Question: I am working with ScrollView and I want to set in my ScrollView some buttons or some textview or edittext.. Here is my class MyScrollView who is a child of ScrollView class :
'''
public class MyScrollView extends ScrollView {
private JSONParser jParser;
private JSONObject contenuScrollView;
private Context context;
@SuppressLint("NewApi")
public MyScrollView(Context context, JSONArray listScrollView) throws JSONException {
super(context);
this.context = context;
}
public void onCreate(Bundle savedInstanceState) {
}
/* Creation de TextView */
public void setClassicLabel(JSONArray listLabel, RelativeLayout rl) throws JSONException {
if (listLabel.length() > 0)
{
DisplayMetrics metrics = new DisplayMetrics();
for (int i = 0; i < listLabel.length(); i++) {
LinearLayout ll = new LinearLayout(getContext());
ll.setOrientation(LinearLayout.HORIZONTAL);
TextView tv = new TextView(context);
tv.setText(listLabel.getJSONObject(i).getString("text"));
tv.setTextColor(Color.parseColor(listLabel.getJSONObject(i).getString("colortext")));
tv.setBackgroundColor(Color.parseColor(listLabel.getJSONObject(i).getString("color")));
LinearLayout.LayoutParams params = new LinearLayout.LayoutParams((int) (getContext().getResources().getDisplayMetrics().widthPixels * listLabel.getJSONObject(i).getDouble("size_x")),
(int) (getContext().getResources().getDisplayMetrics().heightPixels * listLabel.getJSONObject(i).getDouble("size_y")));
params.leftMargin = (int) (getContext().getResources().getDisplayMetrics().widthPixels * listLabel.getJSONObject(i).getDouble("position_x"));
params.topMargin = (int) (getContext().getResources().getDisplayMetrics().heightPixels * listLabel.getJSONObject(i).getDouble("position_y"));
ll.addView(tv);
//rl.addView(ll);
this.addView(ll);
}
}
}
}
'''
My problem is the next : I can set one Label with my method setClassicLabel and the result is this :

When I'm trying to set a second label, I have a message error who said to me this :
'''
03-12 16:41:11.054: E/AndroidRuntime(5355): FATAL EXCEPTION: main
03-12 16:41:11.054: E/AndroidRuntime(5355): Process: com.fchps.bya, PID: 5355
03-12 16:41:11.054: E/AndroidRuntime(5355): java.lang.RuntimeException: Unable to start activity ComponentInfo{com.fchps.bya/com.fchps.bya.classicview.ClassicView}: java.lang.IllegalStateException: ScrollView can host only one direct child
03-12 16:41:11.054: E/AndroidRuntime(5355): at android.app.ActivityThread.performLaunchActivity(ActivityThread.java:2195)
03-12 16:41:11.054: E/AndroidRuntime(5355): at android.app.ActivityThread.handleLaunchActivity(ActivityThread.java:2245)
03-12 16:41:11.054: E/AndroidRuntime(5355): at android.app.ActivityThread.access$800(ActivityThread.java:135)
03-12 16:41:11.054: E/AndroidRuntime(5355): at android.app.ActivityThread$H.handleMessage(ActivityThread.java:1196)
03-12 16:41:11.054: E/AndroidRuntime(5355): at android.os.Handler.dispatchMessage(Handler.java:102)
03-12 16:41:11.054: E/AndroidRuntime(5355): at android.os.Looper.loop(Looper.java:136)
03-12 16:41:11.054: E/AndroidRuntime(5355): at android.app.ActivityThread.main(ActivityThread.java:5017)
03-12 16:41:11.054: E/AndroidRuntime(5355): at java.lang.reflect.Method.invokeNative(Native Method)
03-12 16:41:11.054: E/AndroidRuntime(5355): at java.lang.reflect.Method.invoke(Method.java:515)
03-12 16:41:11.054: E/AndroidRuntime(5355): at com.android.internal.os.ZygoteInit$MethodAndArgsCaller.run(ZygoteInit.java:779)
03-12 16:41:11.054: E/AndroidRuntime(5355): at com.android.internal.os.ZygoteInit.main(ZygoteInit.java:595)
03-12 16:41:11.054: E/AndroidRuntime(5355): at dalvik.system.NativeStart.main(Native Method)
03-12 16:41:11.054: E/AndroidRuntime(5355): Caused by: java.lang.IllegalStateException: ScrollView can host only one direct child
03-12 16:41:11.054: E/AndroidRuntime(5355): at android.widget.ScrollView.addView(ScrollView.java:237)
03-12 16:41:11.054: E/AndroidRuntime(5355): at com.fchps.bya.myScrollView.MyScrollView.setClassicLabel(MyScrollView.java:57)
03-12 16:41:11.054: E/AndroidRuntime(5355): at com.fchps.bya.classicview.ClassicView.setClassicScrollView(ClassicView.java:136)
03-12 16:41:11.054: E/AndroidRuntime(5355): at com.fchps.bya.classicview.ClassicView.onCreate(ClassicView.java:106)
03-12 16:41:11.054: E/AndroidRuntime(5355): at android.app.Activity.performCreate(Activity.java:5231)
03-12 16:41:11.054: E/AndroidRuntime(5355): at android.app.Instrumentation.callActivityOnCreate(Instrumentation.java:1087)
03-12 16:41:11.054: E/AndroidRuntime(5355): at android.app.ActivityThread.performLaunchActivity(ActivityThread.java:2159)
03-12 16:41:11.054: E/AndroidRuntime(5355): ... 11 more
'''
Someone has an idea what i'm making wrong ? Thanks
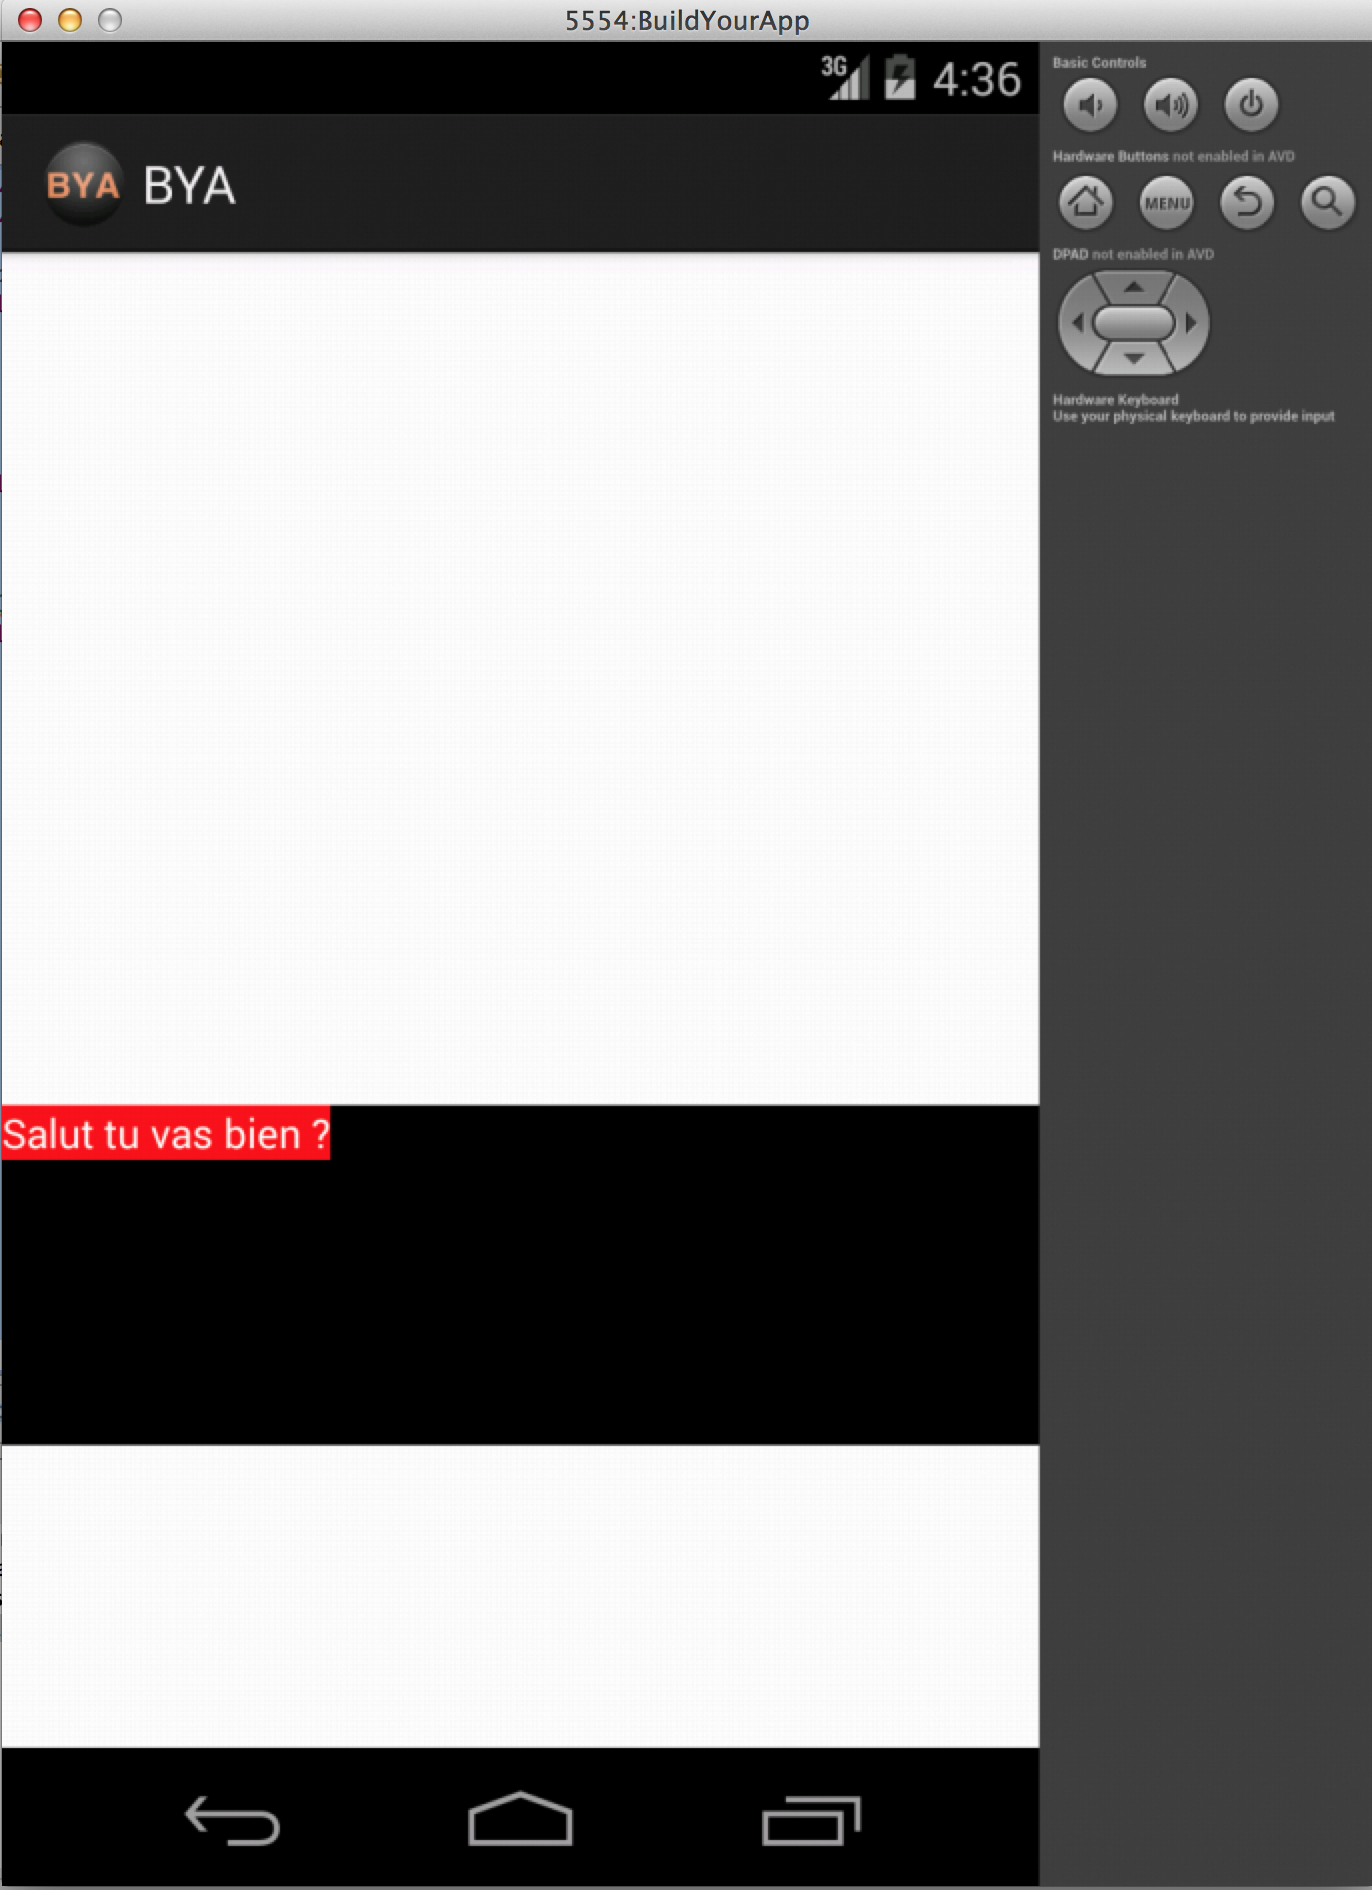
Answer: you can only set one view containing all of the content to be scrolled in a scrollview your for loop is creating a linear layout every iteration of the loop and adding it, you can only add 1, so make 1 linear layout then in the for loop add everything else to the linearlayout
something like this
'''
public void setClassicLabel(JSONArray listLabel, RelativeLayout rl) throws JSONException {
if (listLabel.length() > 0)
{
DisplayMetrics metrics = new DisplayMetrics();
LinearLayout ll = new LinearLayout(getContext());
ll.setOrientation(LinearLayout.HORIZONTAL);
for (int i = 0; i < listLabel.length(); i++) {
TextView tv = new TextView(context);
tv.setText(listLabel.getJSONObject(i).getString("text"));
tv.setTextColor(Color.parseColor(listLabel.getJSONObject(i).getString("colortext")));
tv.setBackgroundColor(Color.parseColor(listLabel.getJSONObject(i).getString("color")));
LinearLayout.LayoutParams params = new LinearLayout.LayoutParams((int) (getContext().getResources().getDisplayMetrics().widthPixels * listLabel.getJSONObject(i).getDouble("size_x")),
(int) (getContext().getResources().getDisplayMetrics().heightPixels * listLabel.getJSONObject(i).getDouble("size_y")));
params.leftMargin = (int) (getContext().getResources().getDisplayMetrics().widthPixels * listLabel.getJSONObject(i).getDouble("position_x"));
params.topMargin = (int) (getContext().getResources().getDisplayMetrics().heightPixels * listLabel.getJSONObject(i).getDouble("position_y"));
ll.addView(tv);
//rl.addView(ll);
}
this.addView(ll);
}
}
}
'''
so you add the linearlayout only once and the linear layout has all the textviews in it